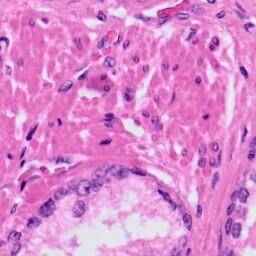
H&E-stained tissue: Prostate